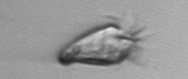
Label: Paratontonia_gracillima